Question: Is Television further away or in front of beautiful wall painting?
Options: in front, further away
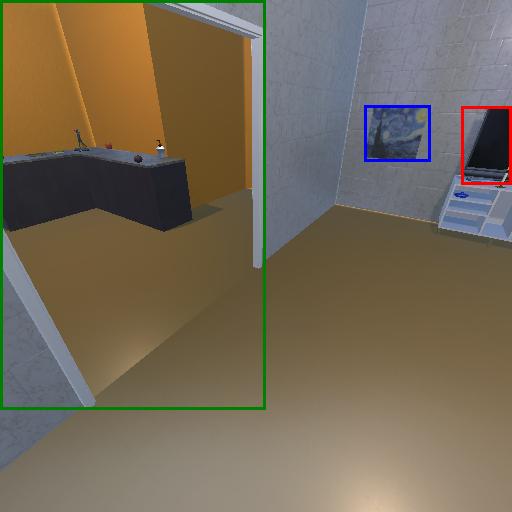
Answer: in front